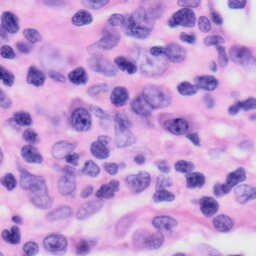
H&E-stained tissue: Skin